Field crop: tomato
Growth stage: 1
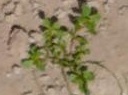
Species: portulaca